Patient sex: F
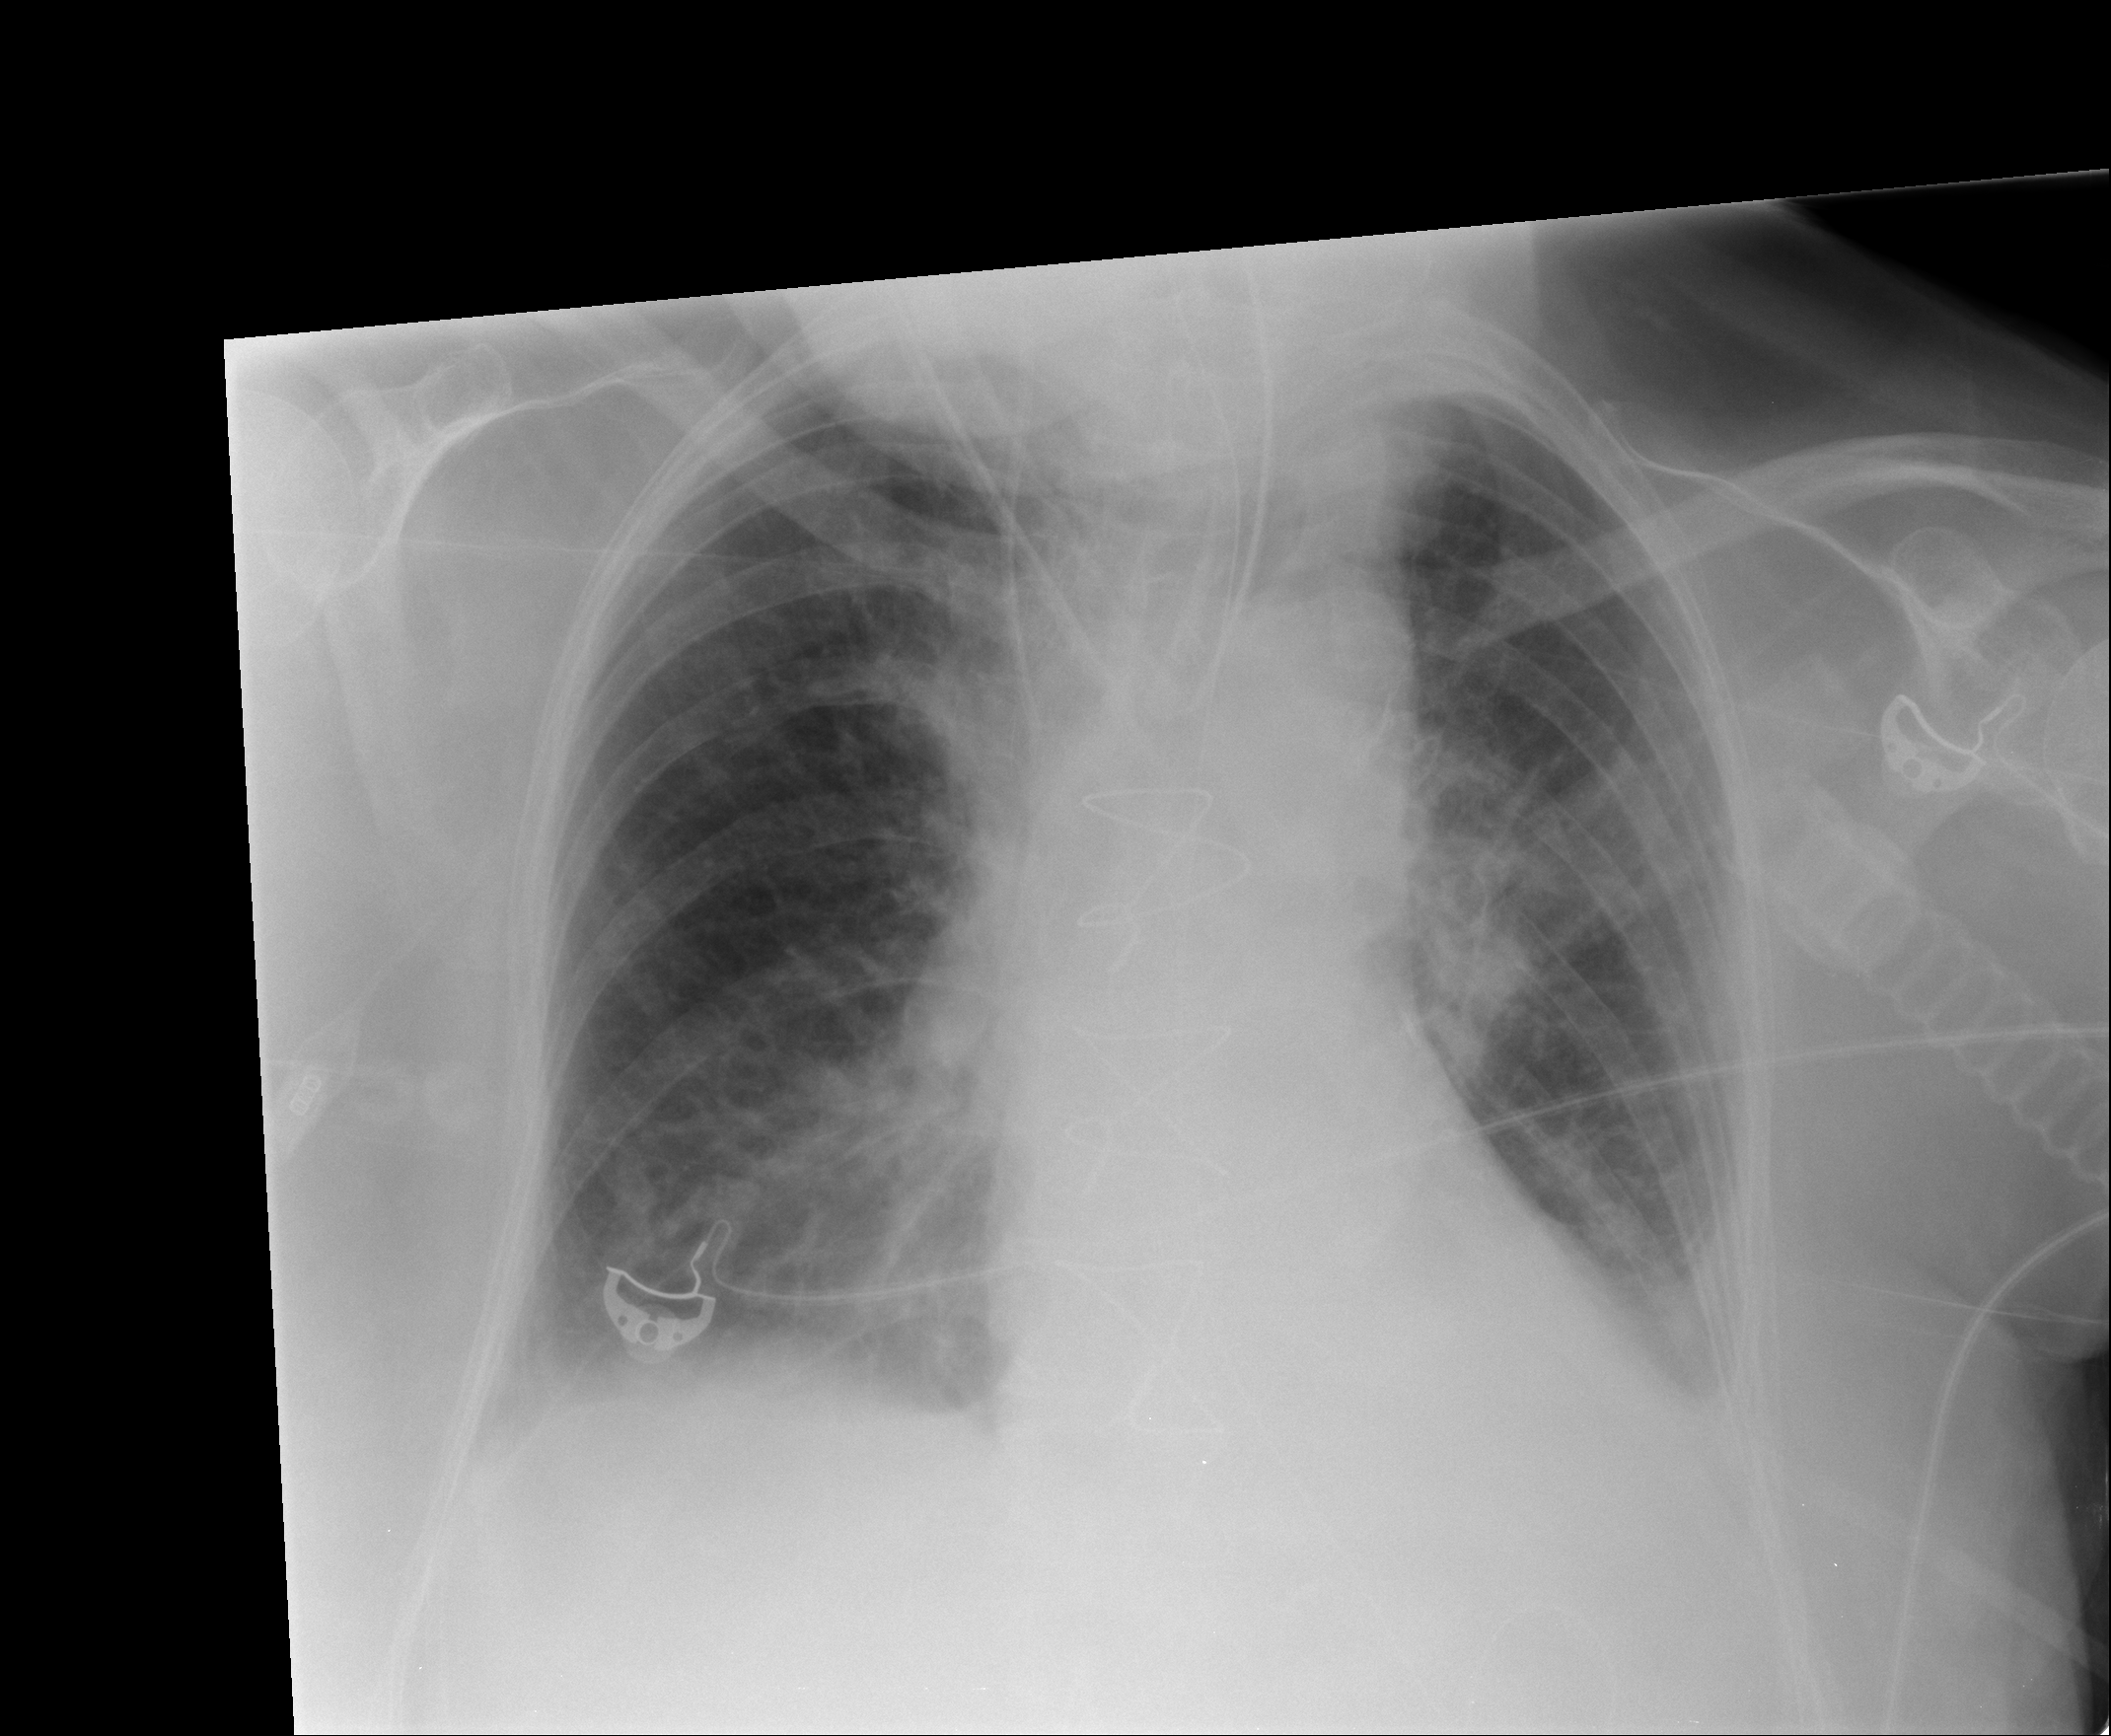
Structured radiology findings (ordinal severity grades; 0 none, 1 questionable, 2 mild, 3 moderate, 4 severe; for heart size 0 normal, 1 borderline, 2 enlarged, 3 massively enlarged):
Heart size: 0
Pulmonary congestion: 1
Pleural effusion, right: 2
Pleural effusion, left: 2
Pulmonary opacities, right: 1
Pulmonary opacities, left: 1
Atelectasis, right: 2
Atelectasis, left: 2